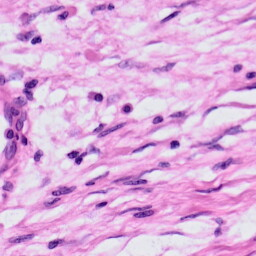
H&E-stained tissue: Skin